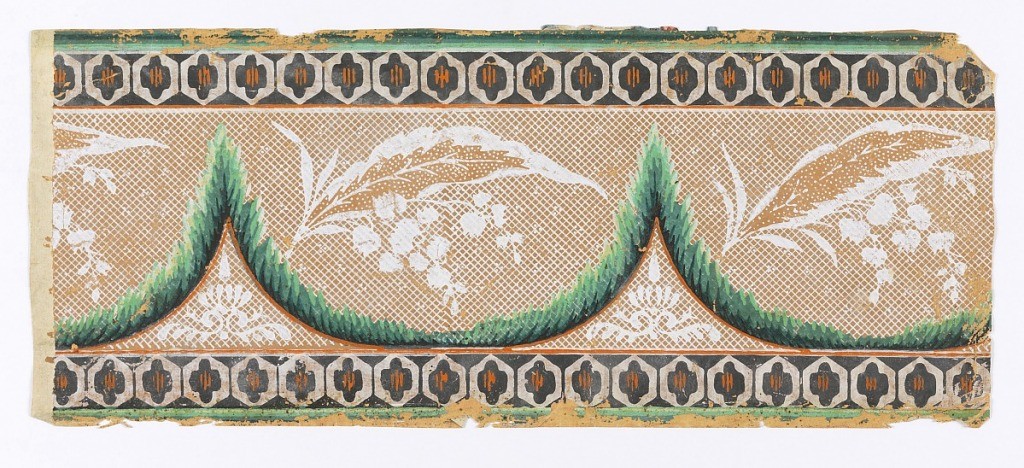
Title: Border
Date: ca. 1800
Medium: Block-printed on handmade paper
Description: Border: simulation of lace drapery. On brown ground, white "lace" festoons with flowers, green scallops between black edge-lines, green edge lines and six-sided white figures with orange dots.